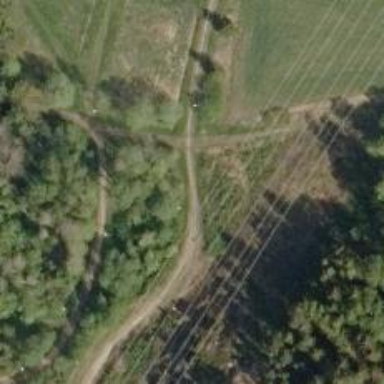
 ideal for classic and skating styles of grooming."